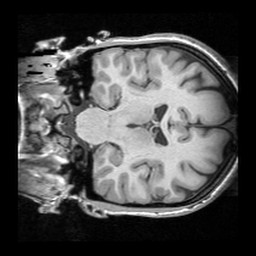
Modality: T1w
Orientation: coronal
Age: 20
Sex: female
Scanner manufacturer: siemens
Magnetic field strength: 3 T
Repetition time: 1.62 s
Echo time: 0.003 s